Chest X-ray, PA view. Patient: 4 years old, sex M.
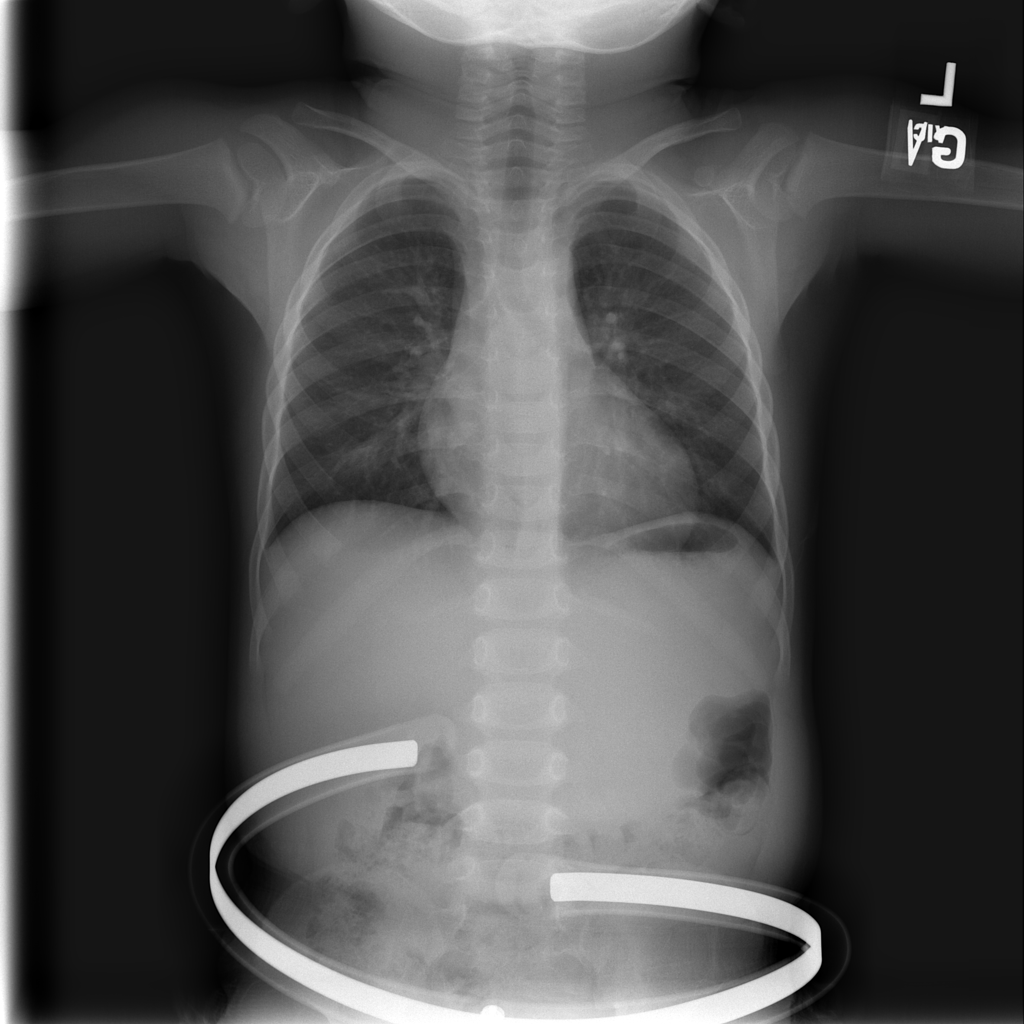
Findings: No Finding